Brain MRI, modality: ceT1
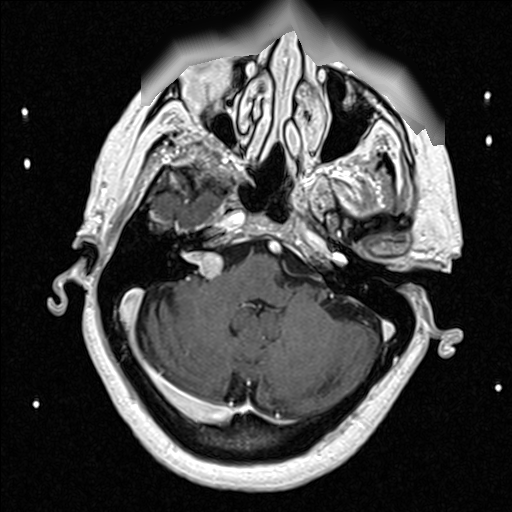